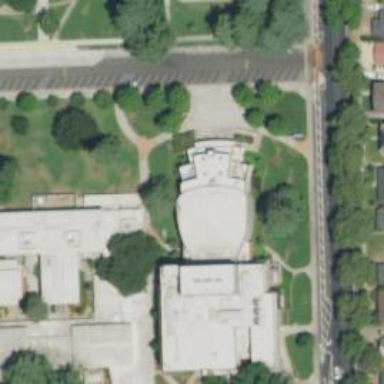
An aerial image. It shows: College building.